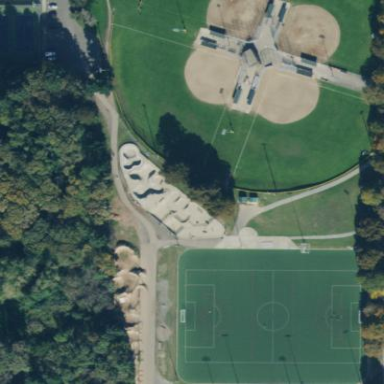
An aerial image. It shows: Pitch for leisure activities.